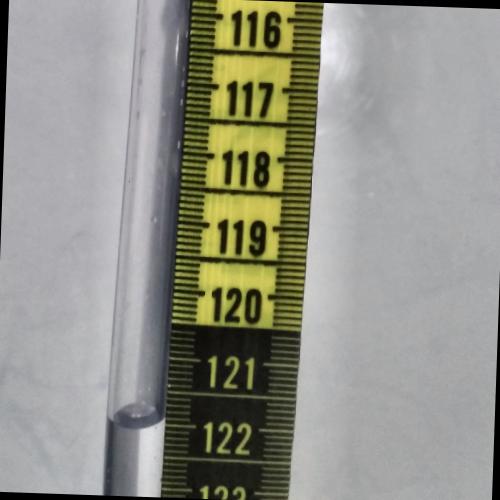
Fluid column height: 121.9 cm